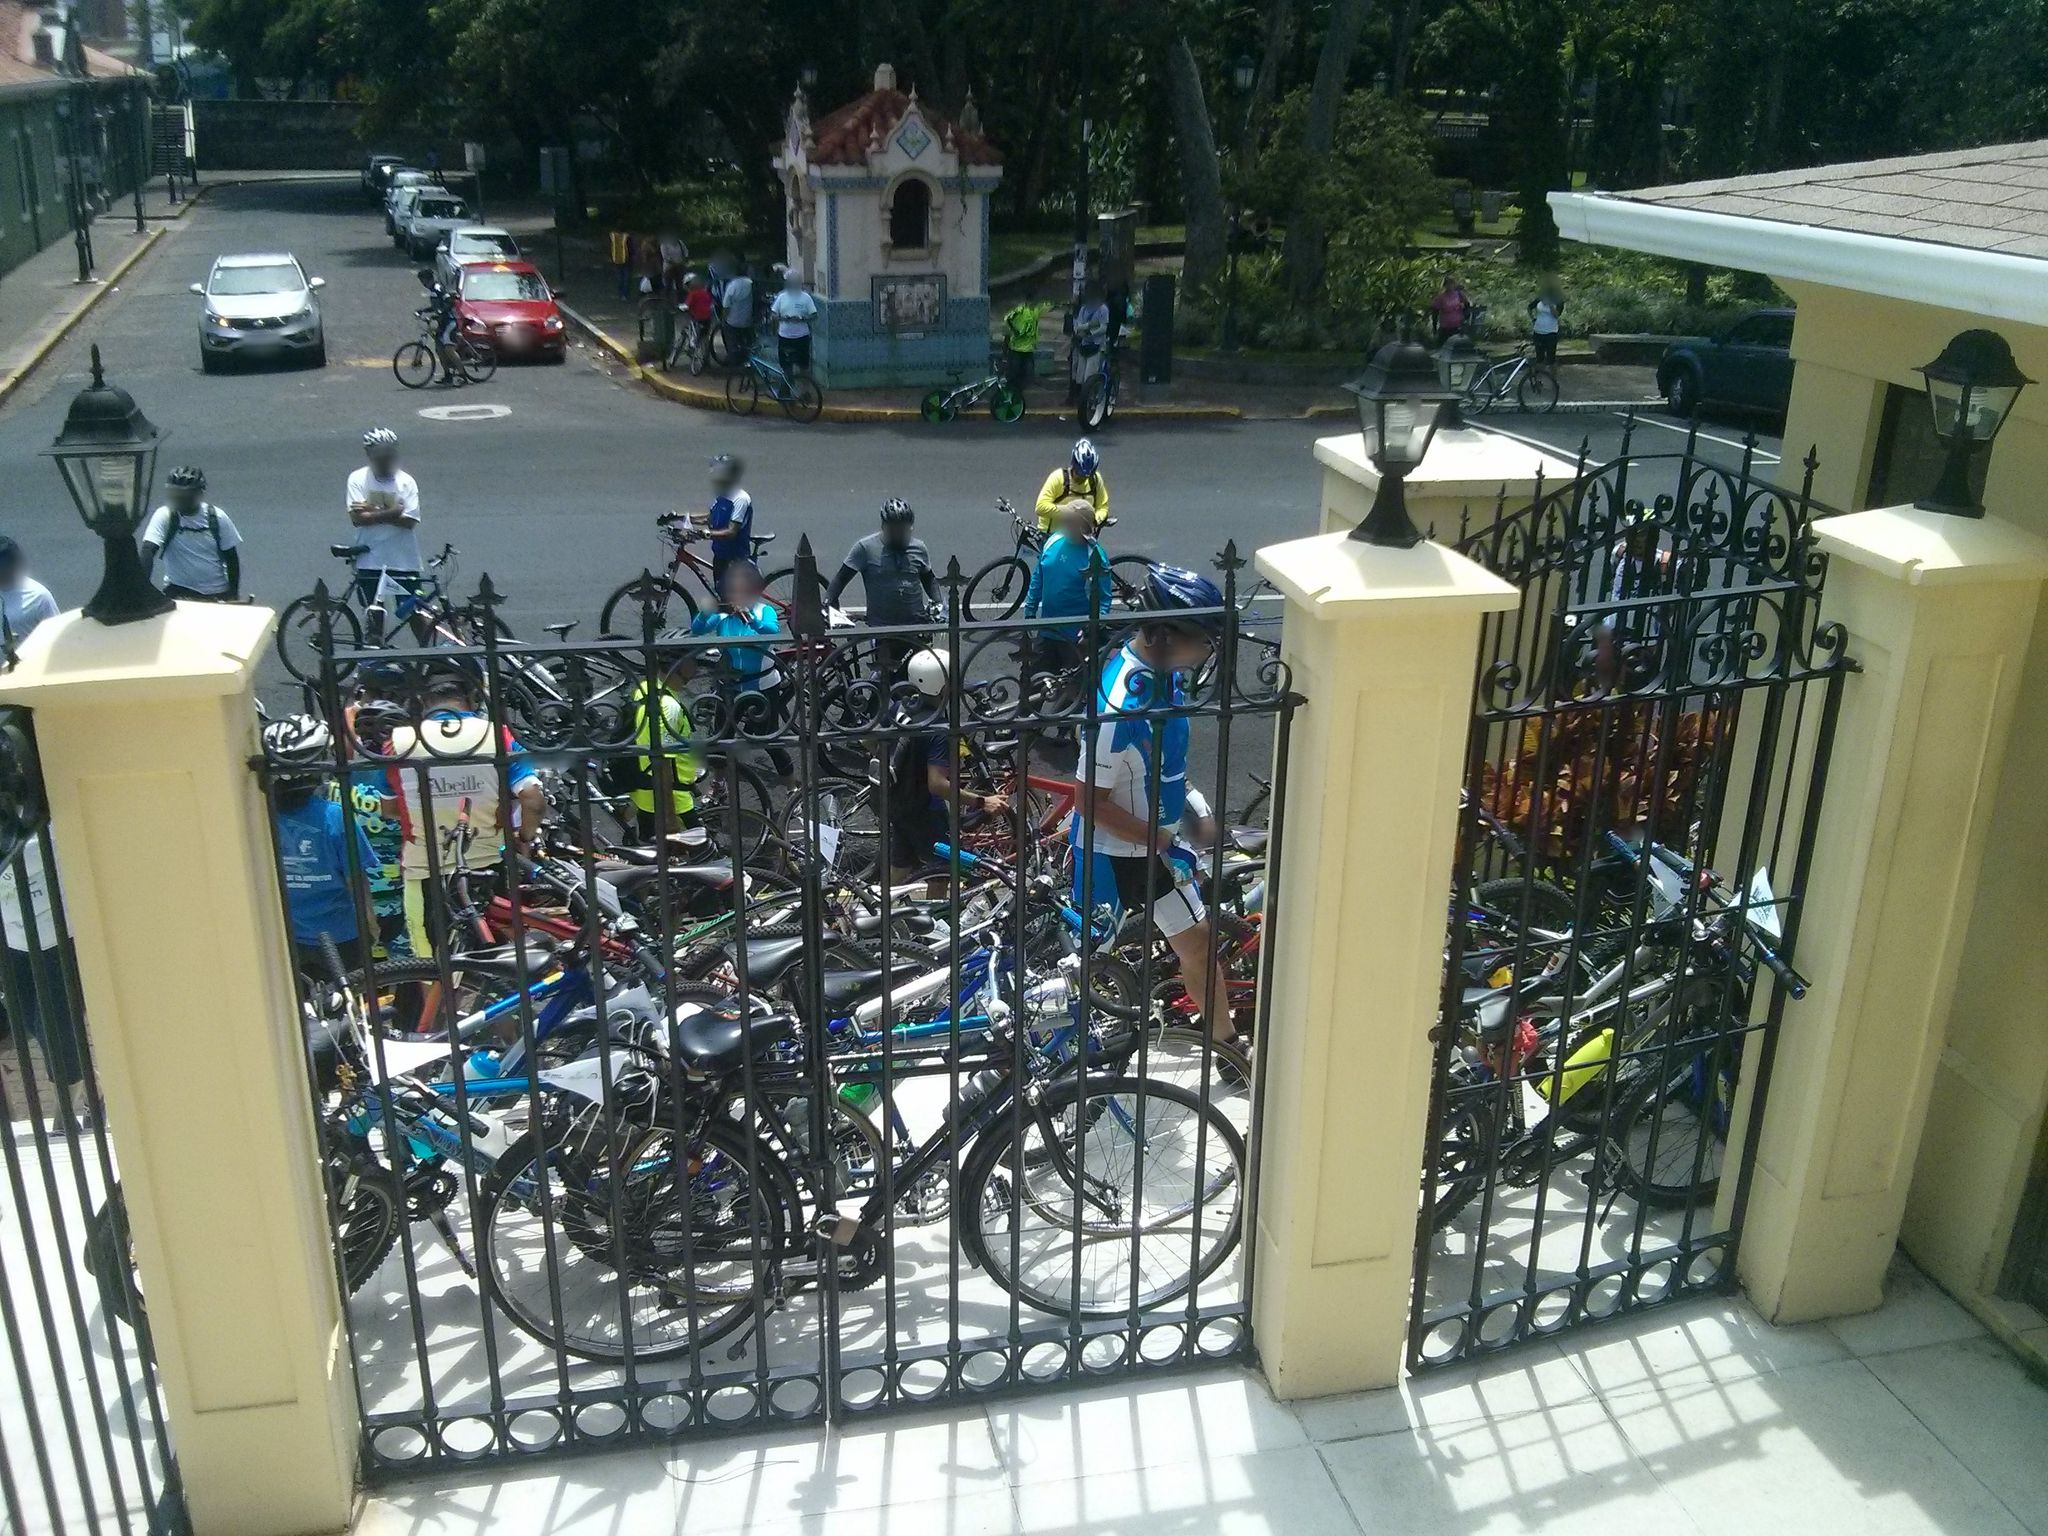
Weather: clear
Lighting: day
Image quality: good
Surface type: walking surface
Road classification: residential
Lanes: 1.0
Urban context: urban centre
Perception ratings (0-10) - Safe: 4.29, Lively: 7.42, Beautiful: 6.92, Boring: 4.89, Depressing: 7.67, Wealthy: 2.92